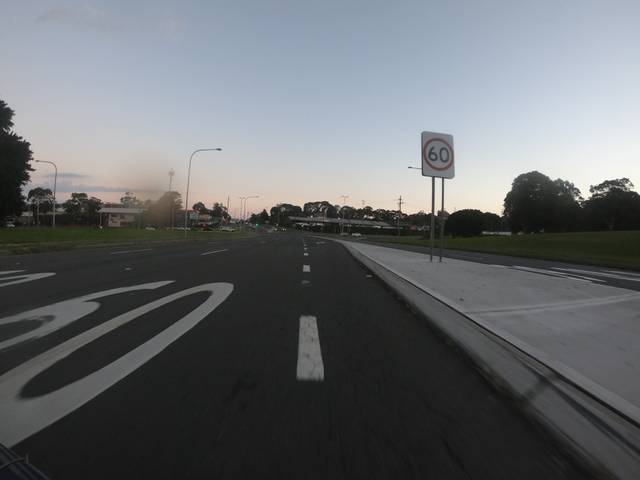
Region: Australia
Coordinates: -34.477, 150.887